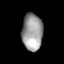
Tissue: lung
Cell type: Endothelial cells
Senescence score: 0.5913
Nuclear area (px): 747
Mean DAPI intensity: 155.126